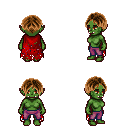
a pixel art fantasy rpg character, female body template, orc, green skin, red tattered cape, magenta pants, brown parted hairstyle, four views (front, back, left, right), 2x2 character sprite sheet, small pixel art, hard edges, no anti-aliasing